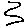
Label: zigzag